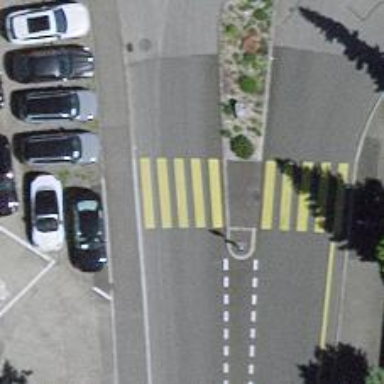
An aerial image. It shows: Marked crossing on the road.